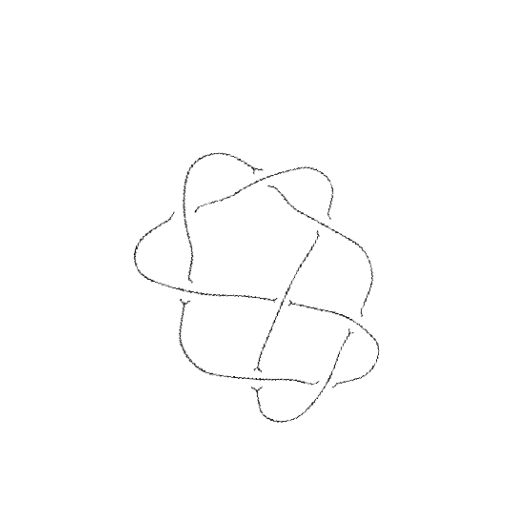
Crossing number: 8